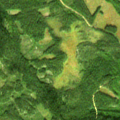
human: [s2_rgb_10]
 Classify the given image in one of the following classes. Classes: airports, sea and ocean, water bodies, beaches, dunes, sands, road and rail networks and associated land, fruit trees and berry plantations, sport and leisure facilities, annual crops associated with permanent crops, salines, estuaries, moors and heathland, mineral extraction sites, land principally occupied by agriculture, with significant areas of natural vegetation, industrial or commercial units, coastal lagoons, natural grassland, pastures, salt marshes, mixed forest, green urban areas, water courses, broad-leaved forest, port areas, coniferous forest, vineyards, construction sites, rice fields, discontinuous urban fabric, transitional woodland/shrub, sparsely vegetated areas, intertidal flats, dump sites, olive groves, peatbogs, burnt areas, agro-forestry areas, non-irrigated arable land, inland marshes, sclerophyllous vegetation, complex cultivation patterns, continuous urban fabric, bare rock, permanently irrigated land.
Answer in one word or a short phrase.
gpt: coniferous forest, transitional woodland/shrub